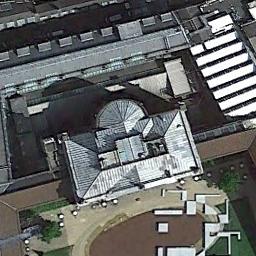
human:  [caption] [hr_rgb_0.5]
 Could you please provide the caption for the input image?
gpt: The ring church with some sloping roofs and a square is in front of the church .

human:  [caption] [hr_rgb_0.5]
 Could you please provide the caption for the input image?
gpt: There is a church next to the road .

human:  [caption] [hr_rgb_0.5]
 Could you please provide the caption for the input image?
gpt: This is a church, Which looks like a cross from above .

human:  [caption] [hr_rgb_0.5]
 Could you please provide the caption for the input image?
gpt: A silver-white, Almost rectangular roof with a semi-circular dome on the main house, Surrounded by roads and cars .

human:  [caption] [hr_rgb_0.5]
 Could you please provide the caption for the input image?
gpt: A church with a white roof beside some white buildings .